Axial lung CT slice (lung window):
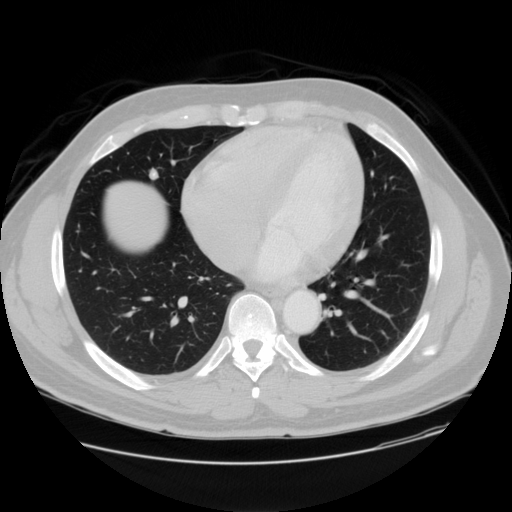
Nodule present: yes
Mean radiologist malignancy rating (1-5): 2.5